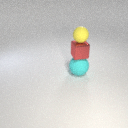
small red metal cube below small yellow rubber sphere